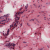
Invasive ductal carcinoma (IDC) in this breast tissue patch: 0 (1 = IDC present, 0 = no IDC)